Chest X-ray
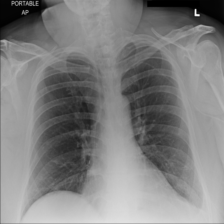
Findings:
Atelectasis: negative
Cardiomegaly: negative
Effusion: negative
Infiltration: negative
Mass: negative
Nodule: negative
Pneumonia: negative
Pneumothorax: negative
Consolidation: negative
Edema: negative
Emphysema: negative
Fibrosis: negative
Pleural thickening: negative
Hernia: negative